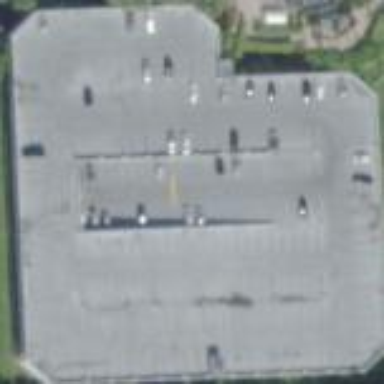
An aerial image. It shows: Multi-storey parking building.